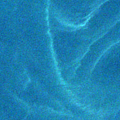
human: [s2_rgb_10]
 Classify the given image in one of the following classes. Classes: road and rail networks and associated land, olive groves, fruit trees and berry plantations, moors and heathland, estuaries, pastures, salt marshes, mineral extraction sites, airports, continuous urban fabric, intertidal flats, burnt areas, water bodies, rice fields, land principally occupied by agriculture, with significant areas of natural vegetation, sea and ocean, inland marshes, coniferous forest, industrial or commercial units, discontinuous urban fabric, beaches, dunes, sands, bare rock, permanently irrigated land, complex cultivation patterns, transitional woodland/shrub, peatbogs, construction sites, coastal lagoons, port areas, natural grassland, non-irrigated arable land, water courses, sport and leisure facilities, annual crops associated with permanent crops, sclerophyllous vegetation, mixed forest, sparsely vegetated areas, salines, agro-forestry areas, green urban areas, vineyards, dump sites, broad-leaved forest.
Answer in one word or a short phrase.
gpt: sea and ocean